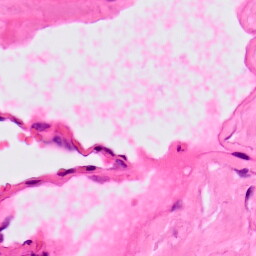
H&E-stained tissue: Lung